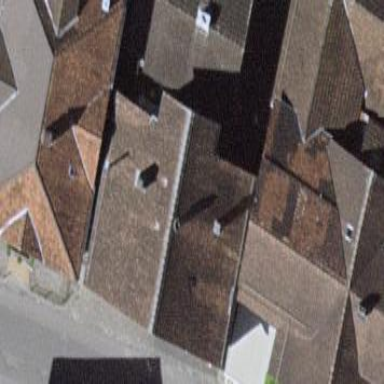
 and it has rosy brown color. The building itself is salmon-colored."